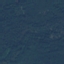
Land use / land cover: Forest